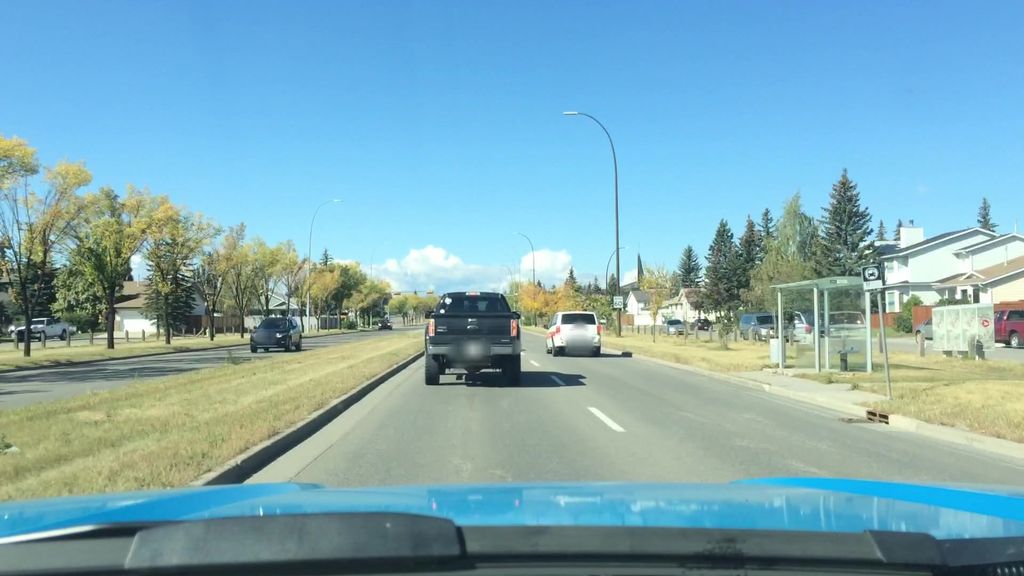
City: calgary